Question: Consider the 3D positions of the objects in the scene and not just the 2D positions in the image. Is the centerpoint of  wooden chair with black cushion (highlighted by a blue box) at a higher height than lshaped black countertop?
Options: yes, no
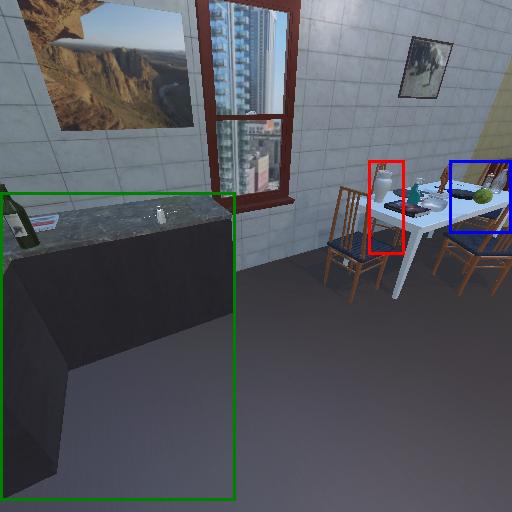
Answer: yes